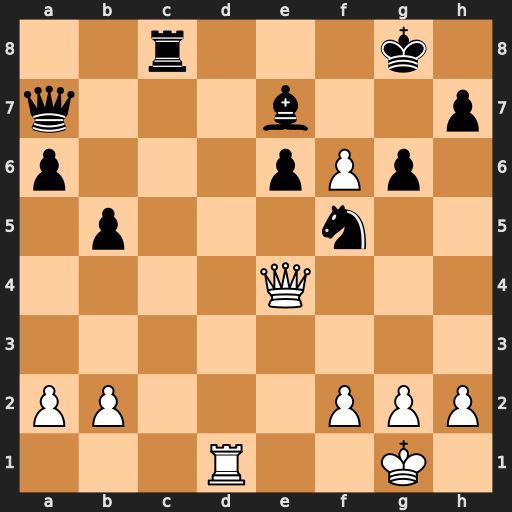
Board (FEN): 2r3k1/q3b2p/p3pPp1/1p3n2/4Q3/8/PP3PPP/3R2K1
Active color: w
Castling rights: -
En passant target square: -
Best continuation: Qxe6+ Kf8 Qxc8+